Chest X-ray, AP view. Patient: 61 years old, sex M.
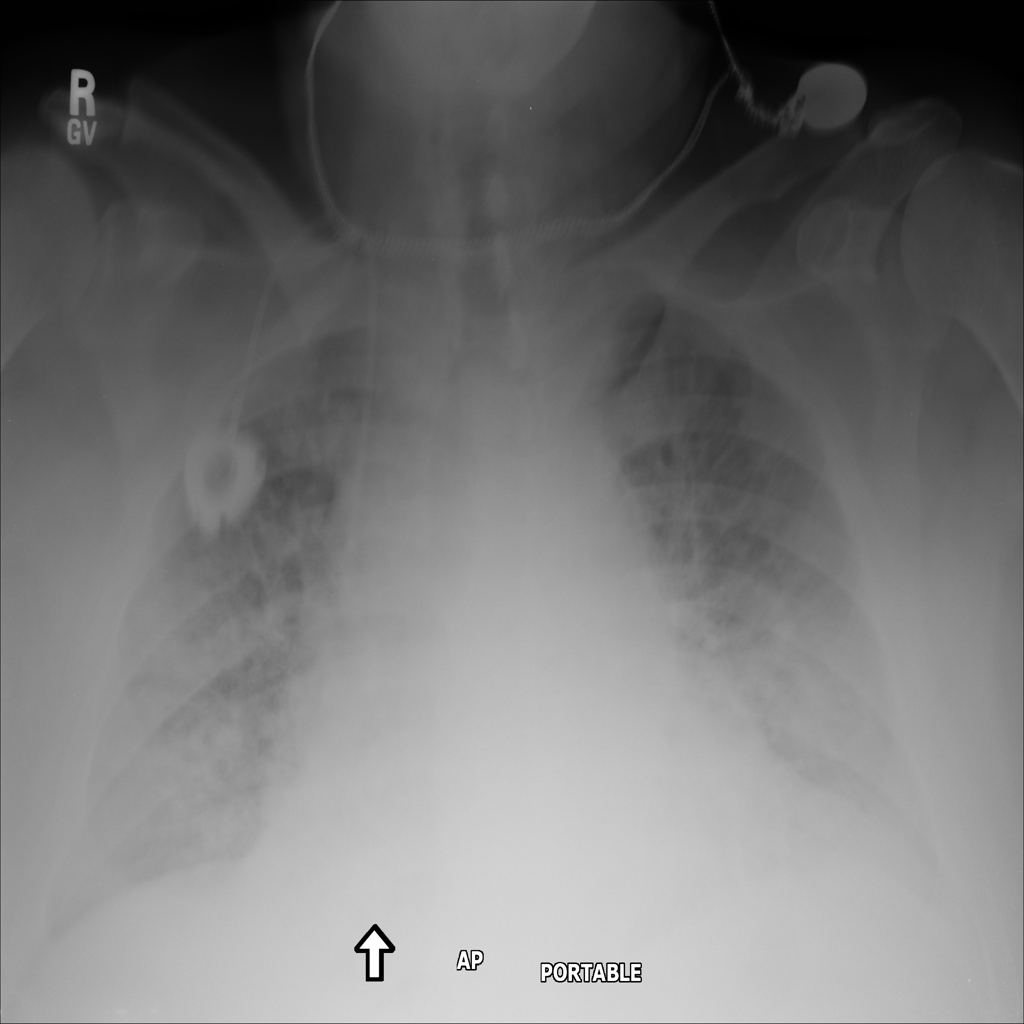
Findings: No Finding